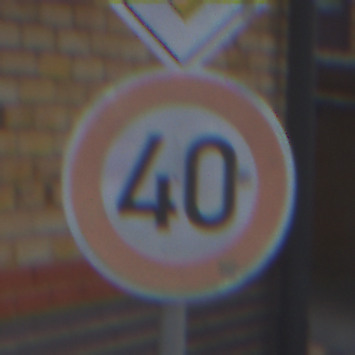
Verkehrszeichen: Geschwindigkeit40
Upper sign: Vorfahrtsstrasse
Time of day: MorningAfternoon
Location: Outdoor (Urban)
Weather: Overcast
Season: NotSpecified
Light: Natural